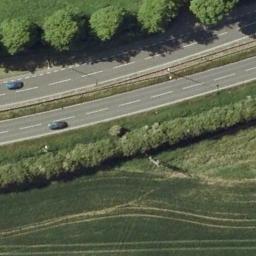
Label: freeway